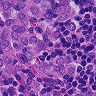
Metastatic tissue present: yes